Question: Any ideas on why the below 'type''d batch file's 'for /f' loop would be not displaying the first character of the second token (*) on 'Windows XP' (only)?
NOTE: 'set "test=%%a"' is to solve the issue with 'ping' ?only putting in a '<CR>' instead of '<CR><LF>' in it's output? on 'Windows XP' as realised by <URL>

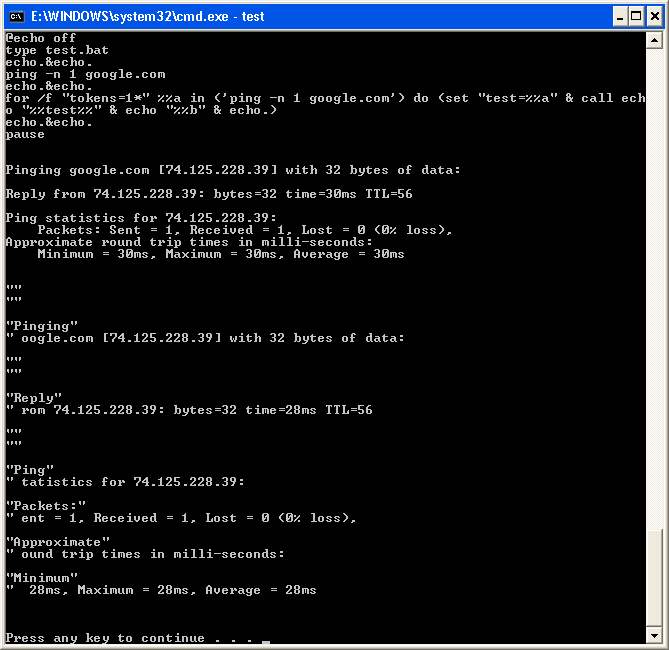
Answer: It appears that in Windows XP, the 'ping' command generates and extra '0x0D' (Carriage Return) character just before the end of line. As a result, when '%%b' receives a value, it receives it together with the trailing CR char. And when you are printing '%%b', the CR naturally causes the "carriage" to return to the beginning of the line, and so the closing '"' and the subsequent space character (the one between '"' and '&') overwrite the first two characters already printed, i.e. the opening '"' and the value's first letter.
You can verify it easily by redirecting the output of 'ping' to a file and then viewing the file in a hex viewer. I used Far Manager's built-in viewer to establish the fact:
- this is the file's normal view with an arbitrary line ending highlighted:
Sorry about the non-English contents, haven't got an English Win XP handy. Hopefully, the issue should still be apparent from the shots.